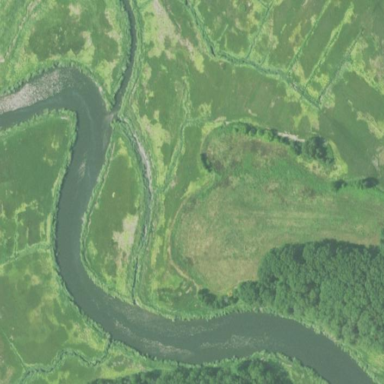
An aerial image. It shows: River flowing through natural landscape.